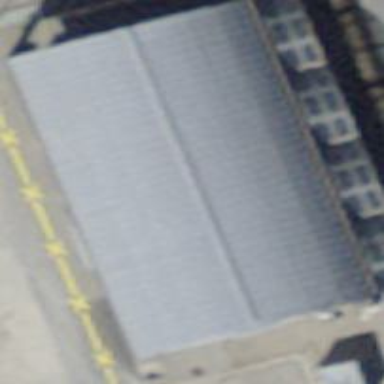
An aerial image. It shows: Warehouse building with round-shaped roof.